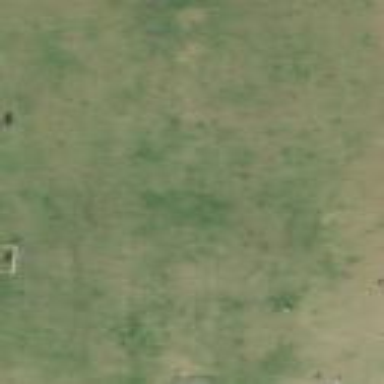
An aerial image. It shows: Soccer pitch for leisure land activities.